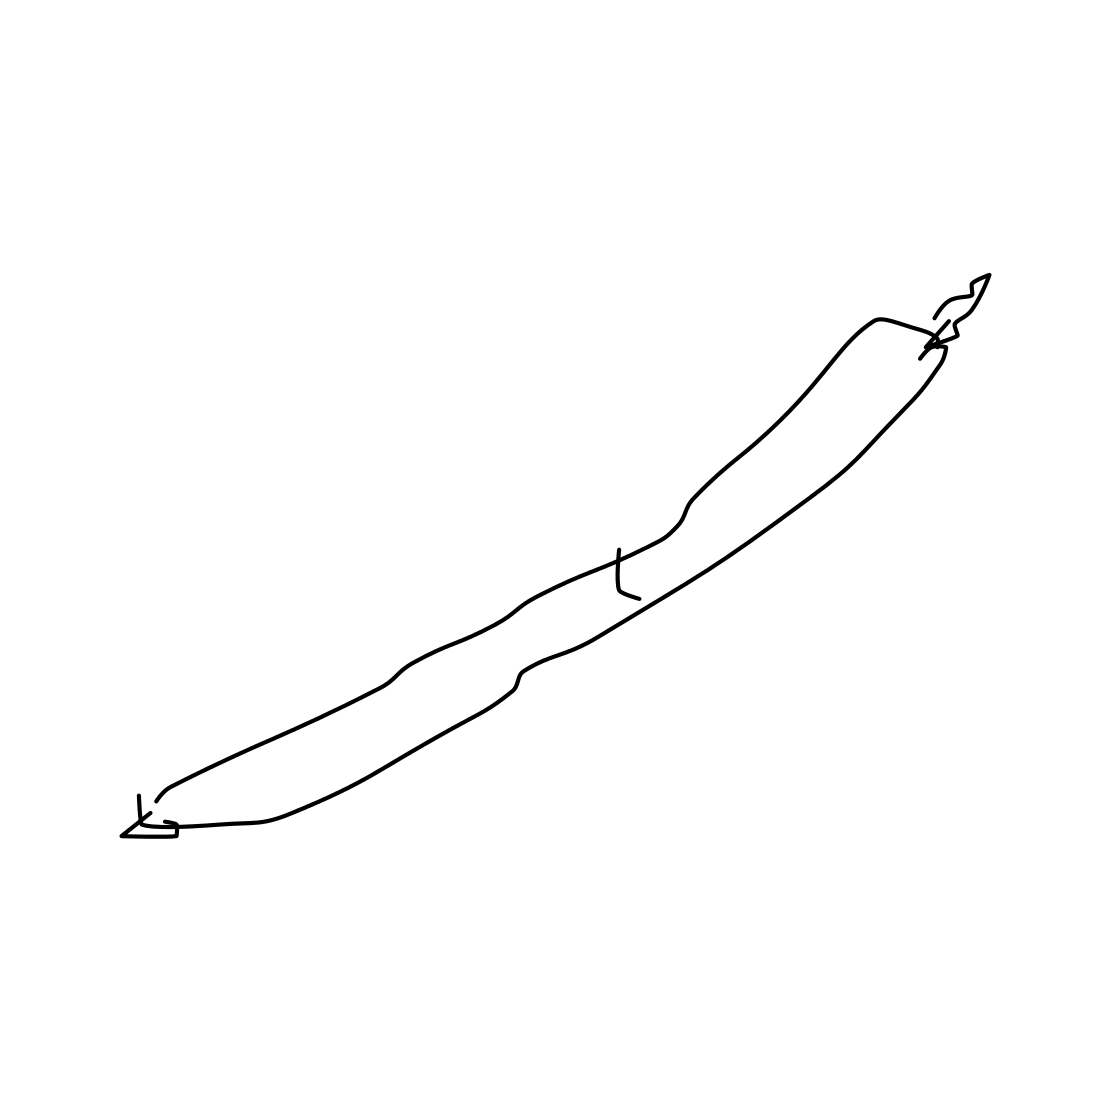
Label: pen